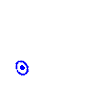
Particle: pion